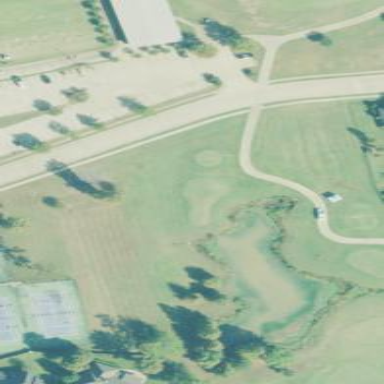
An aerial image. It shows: Water hazard in golf course. The hazard is natural water feature.